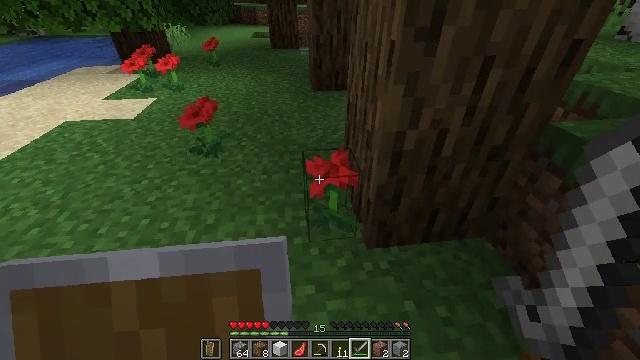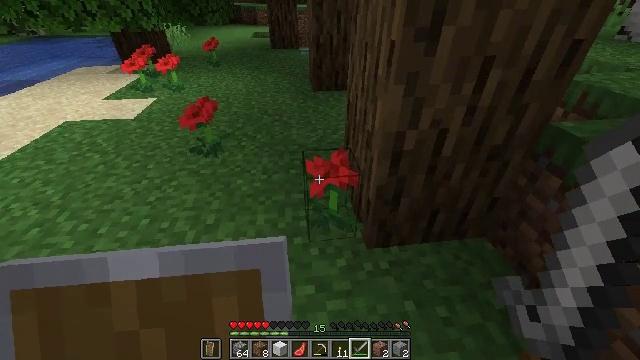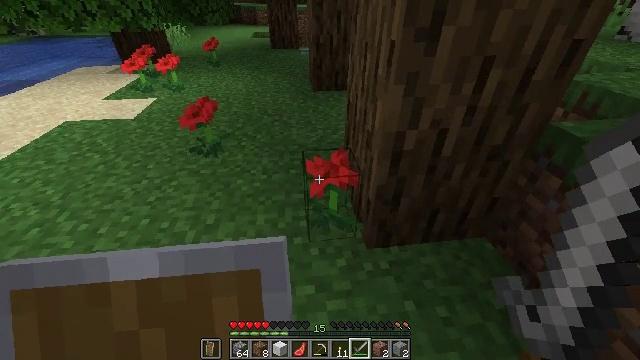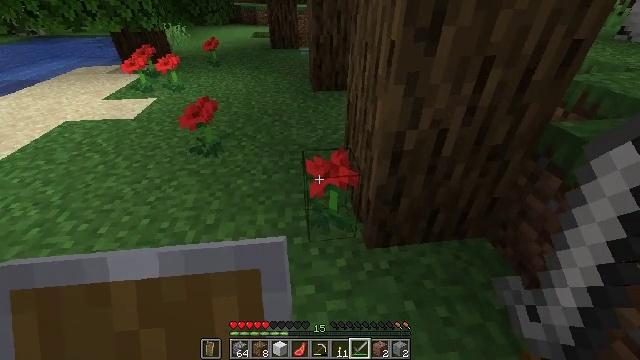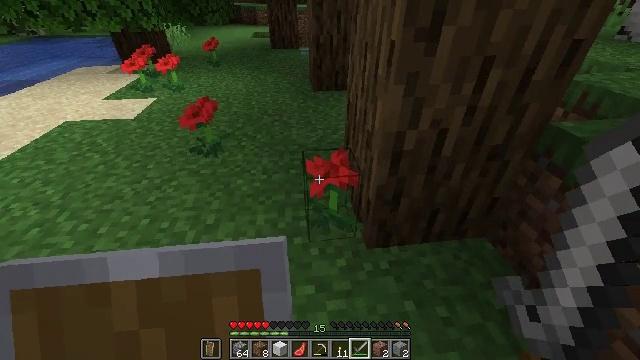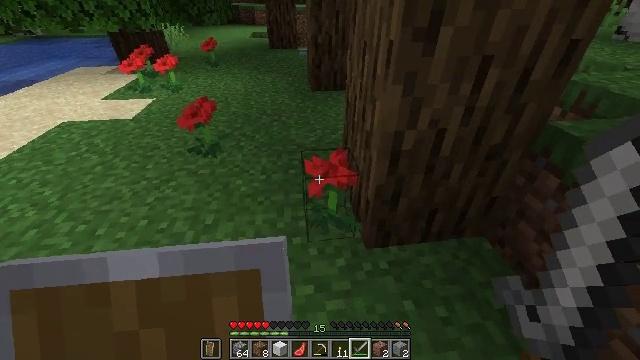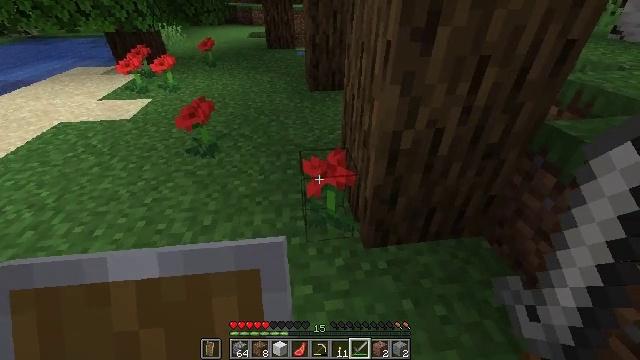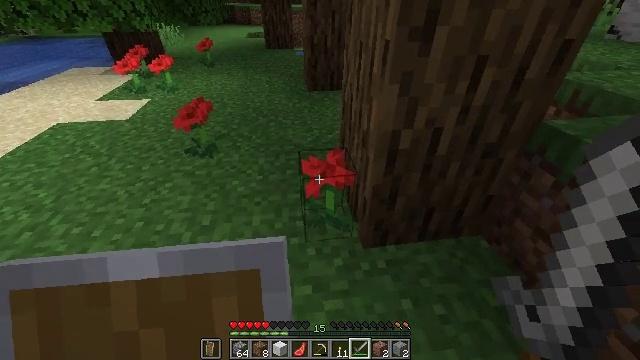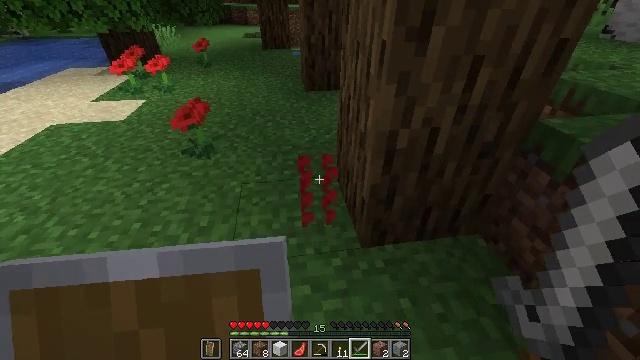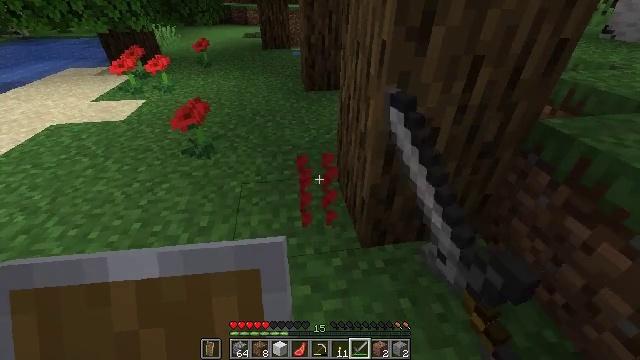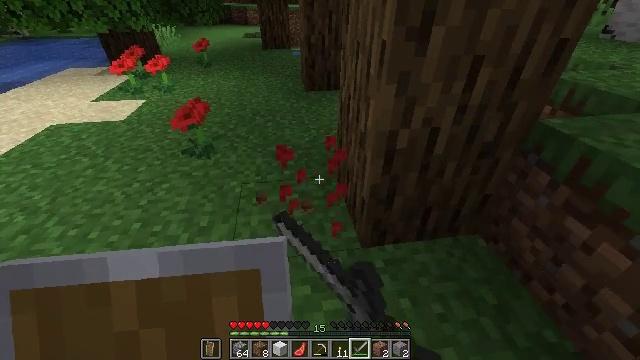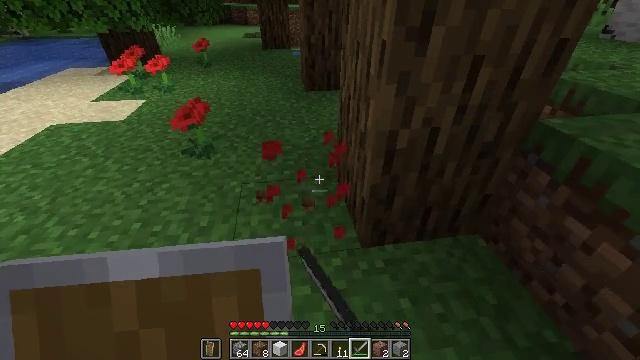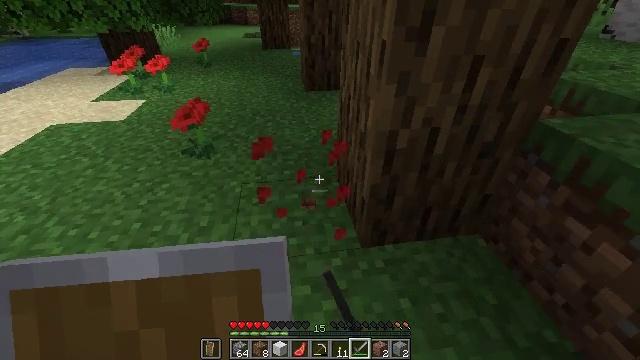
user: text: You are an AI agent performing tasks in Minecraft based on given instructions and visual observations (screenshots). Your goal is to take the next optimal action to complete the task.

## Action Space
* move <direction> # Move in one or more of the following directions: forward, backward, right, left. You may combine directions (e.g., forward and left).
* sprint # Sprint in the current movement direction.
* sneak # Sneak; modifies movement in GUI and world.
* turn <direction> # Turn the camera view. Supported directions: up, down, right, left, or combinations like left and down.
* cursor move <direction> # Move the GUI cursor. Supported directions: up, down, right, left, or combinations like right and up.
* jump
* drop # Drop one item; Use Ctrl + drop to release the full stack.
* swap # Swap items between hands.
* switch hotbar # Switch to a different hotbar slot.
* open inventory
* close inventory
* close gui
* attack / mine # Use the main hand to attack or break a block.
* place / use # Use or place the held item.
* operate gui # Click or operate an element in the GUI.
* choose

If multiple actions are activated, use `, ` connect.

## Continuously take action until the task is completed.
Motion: motion action
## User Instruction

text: Collect the poppy by clicking on it.
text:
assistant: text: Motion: no_op
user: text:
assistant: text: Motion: no_op
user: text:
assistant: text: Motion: no_op
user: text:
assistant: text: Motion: no_op
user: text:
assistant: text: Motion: no_op
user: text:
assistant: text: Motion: no_op
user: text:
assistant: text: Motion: no_op
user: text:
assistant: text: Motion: attack / mine
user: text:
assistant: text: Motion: attack / mine
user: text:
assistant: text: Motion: attack / mine
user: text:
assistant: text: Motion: no_op
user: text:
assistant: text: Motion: no_op
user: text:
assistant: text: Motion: no_op